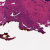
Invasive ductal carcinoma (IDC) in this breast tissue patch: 0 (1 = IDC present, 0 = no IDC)